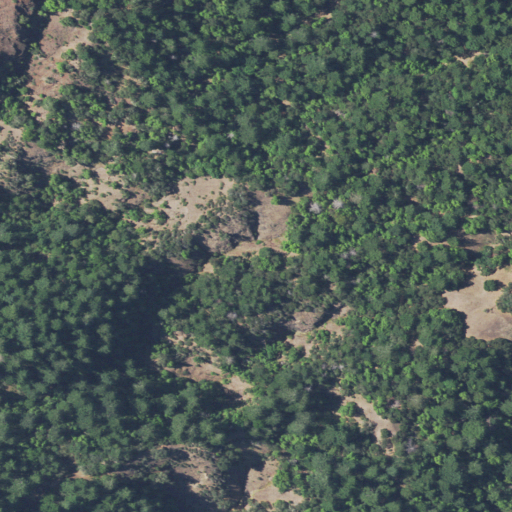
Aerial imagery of ridge(s) in California named The Roughs containing evergreen forest and shrub